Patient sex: F
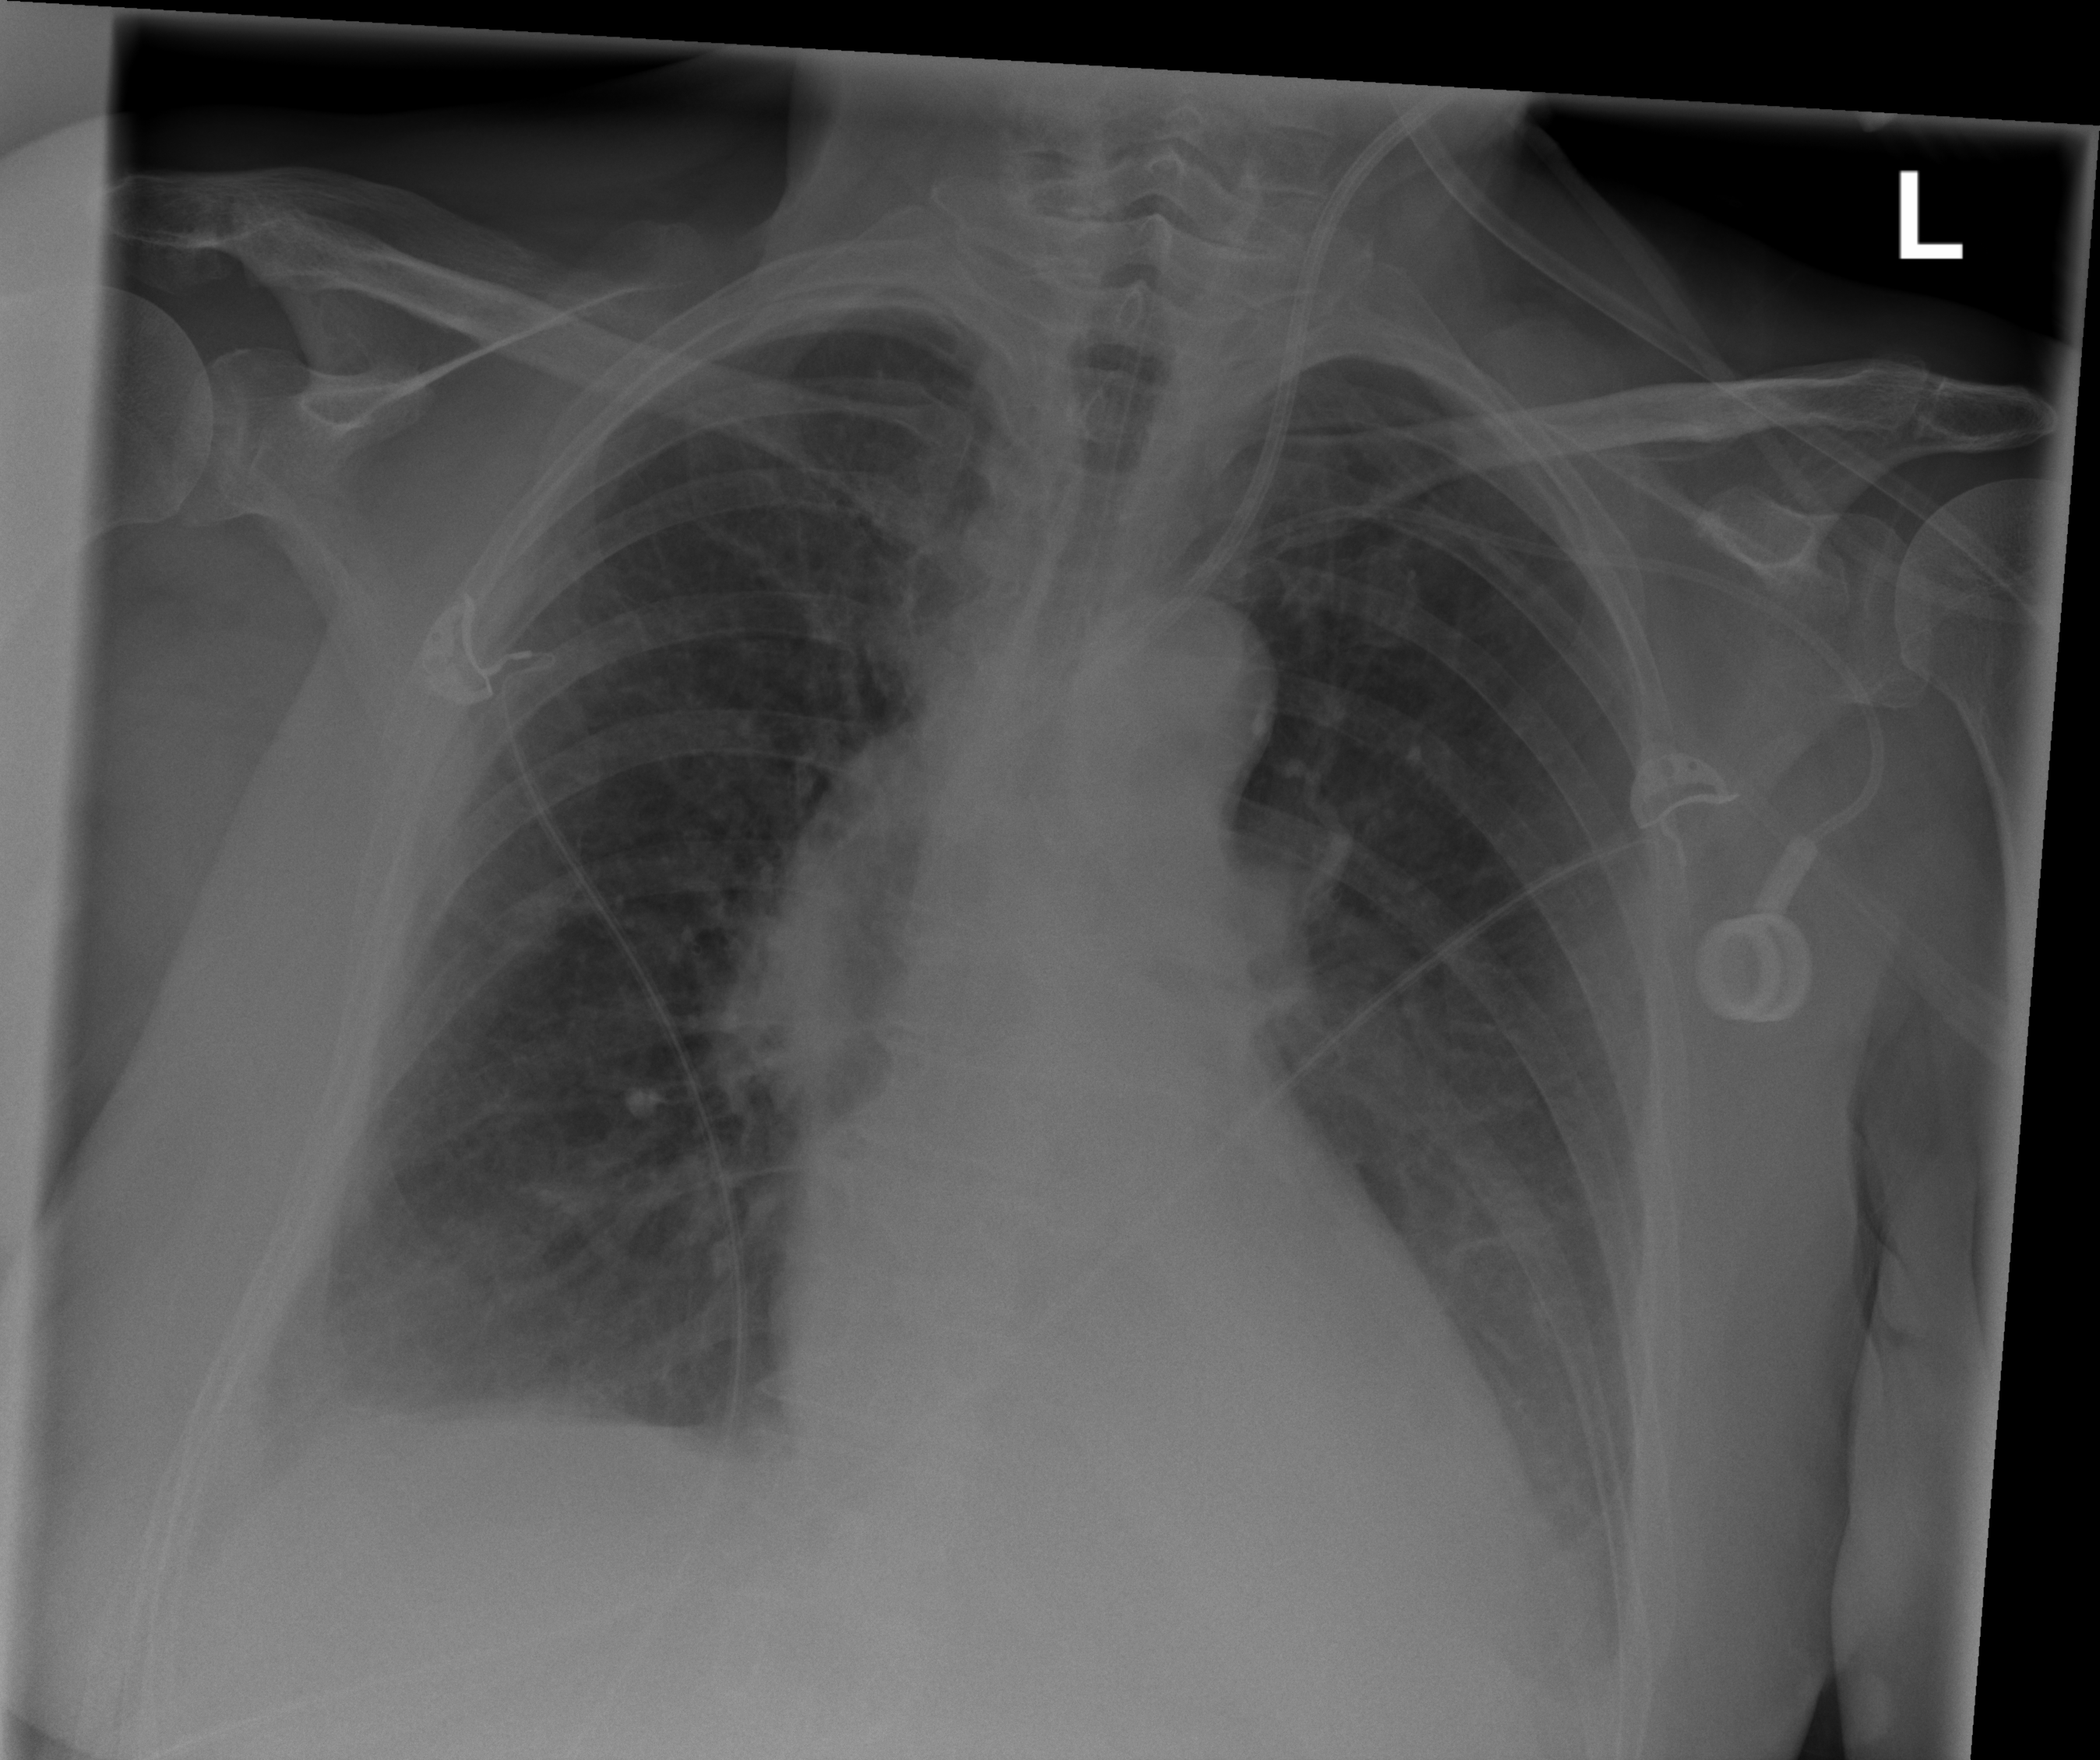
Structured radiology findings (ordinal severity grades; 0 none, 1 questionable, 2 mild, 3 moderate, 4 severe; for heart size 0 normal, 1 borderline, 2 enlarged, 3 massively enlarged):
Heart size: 1
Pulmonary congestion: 1
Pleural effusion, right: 2
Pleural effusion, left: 2
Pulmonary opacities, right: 1
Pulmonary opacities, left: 0
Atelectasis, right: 2
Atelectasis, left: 2